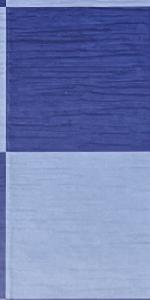
Label: Empty